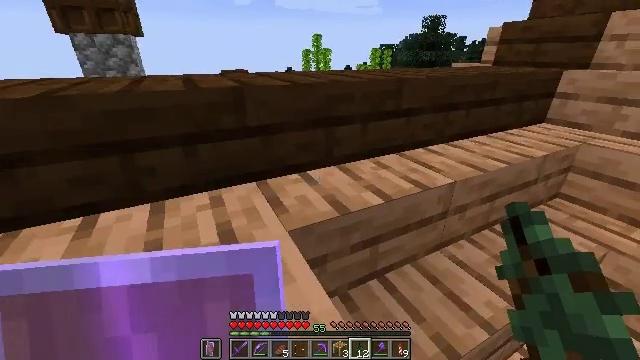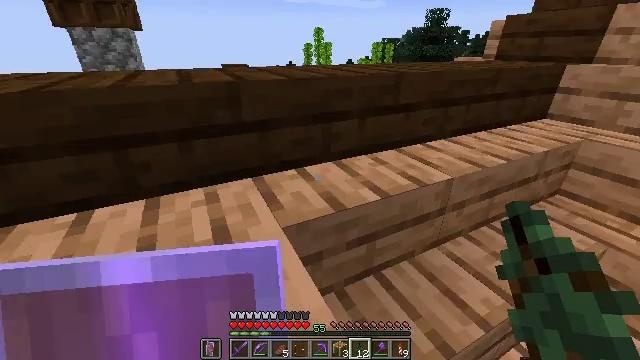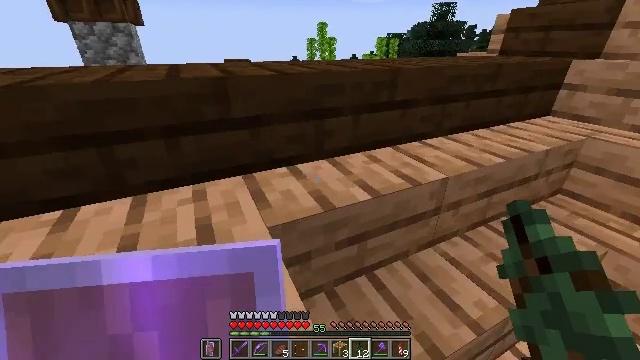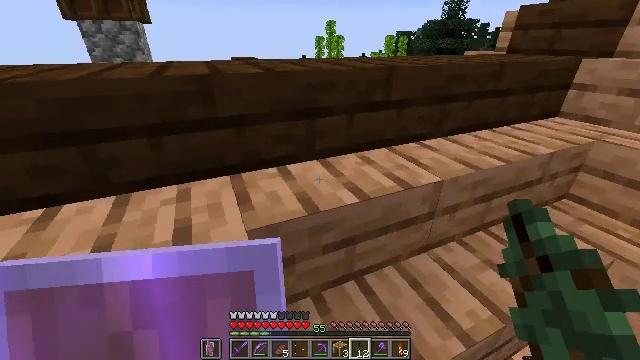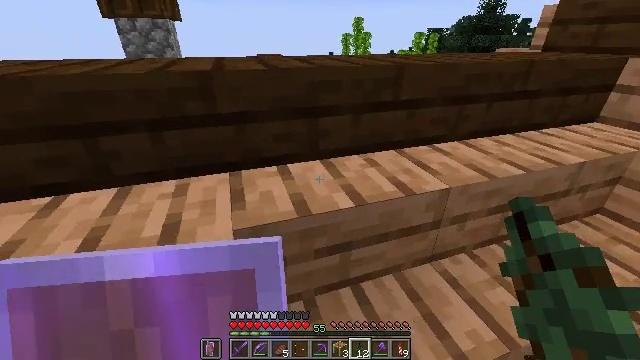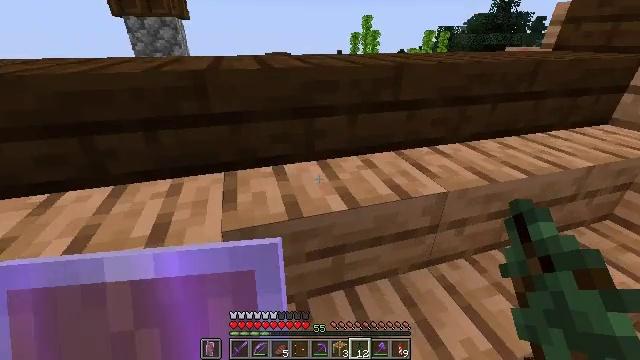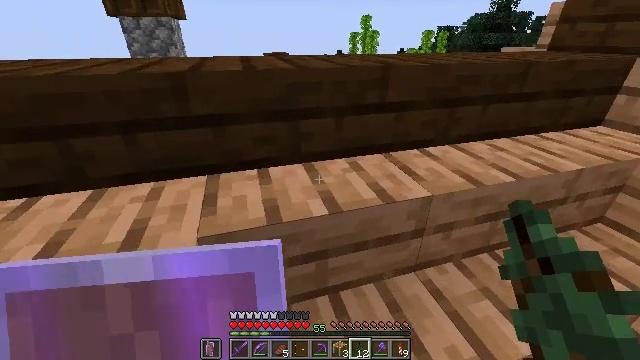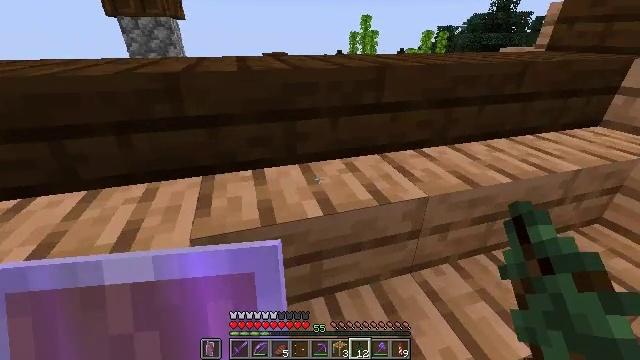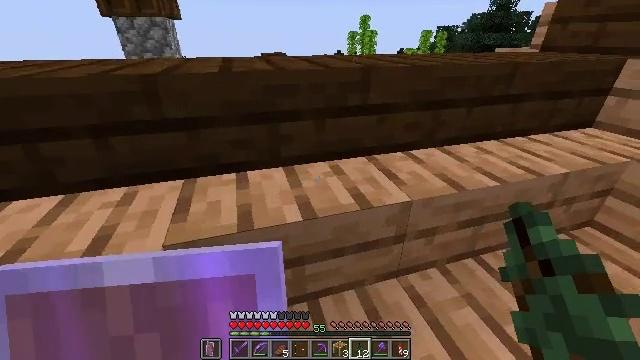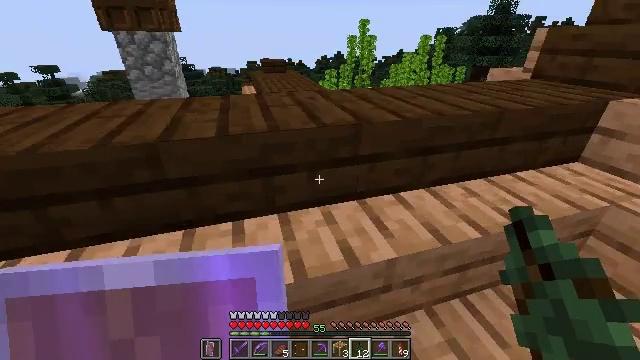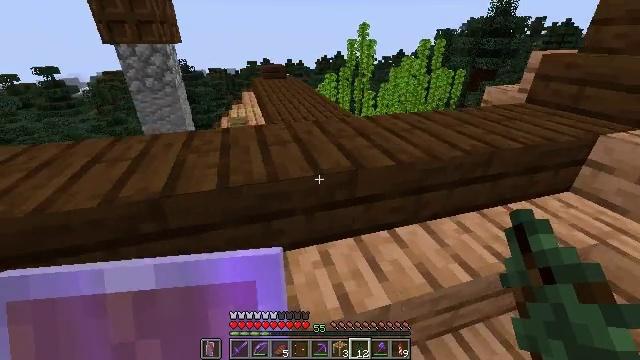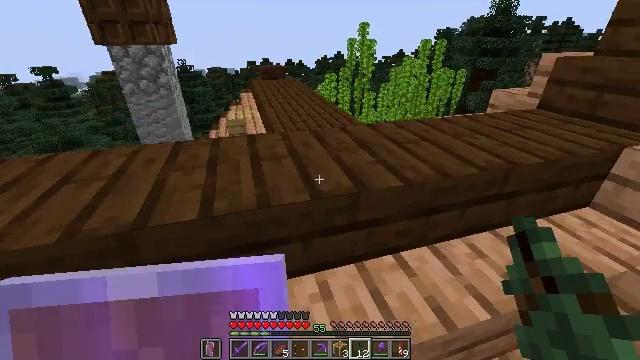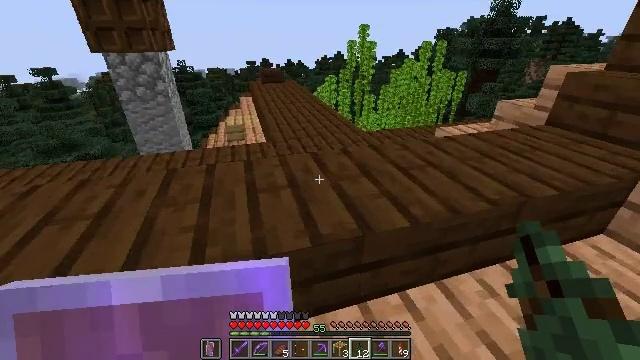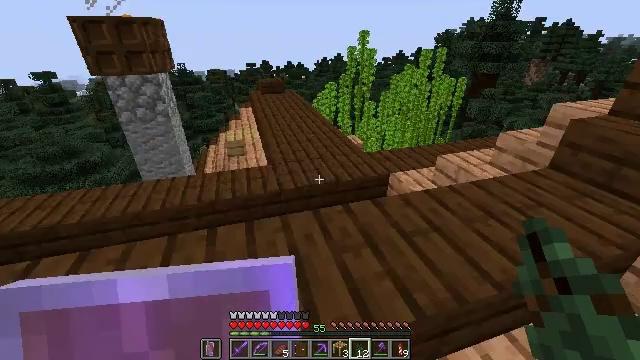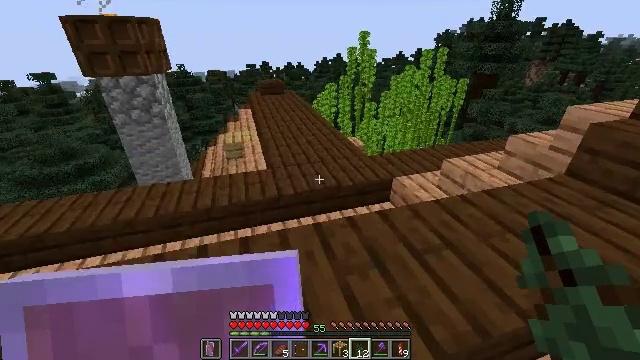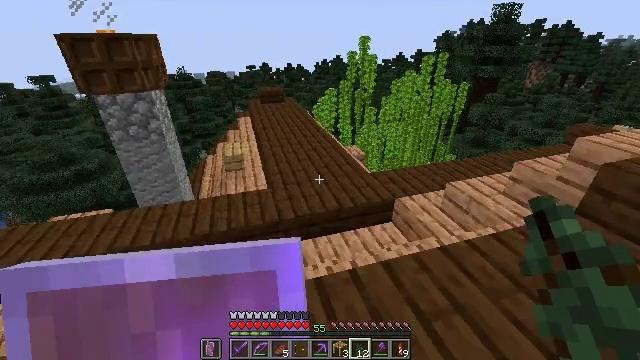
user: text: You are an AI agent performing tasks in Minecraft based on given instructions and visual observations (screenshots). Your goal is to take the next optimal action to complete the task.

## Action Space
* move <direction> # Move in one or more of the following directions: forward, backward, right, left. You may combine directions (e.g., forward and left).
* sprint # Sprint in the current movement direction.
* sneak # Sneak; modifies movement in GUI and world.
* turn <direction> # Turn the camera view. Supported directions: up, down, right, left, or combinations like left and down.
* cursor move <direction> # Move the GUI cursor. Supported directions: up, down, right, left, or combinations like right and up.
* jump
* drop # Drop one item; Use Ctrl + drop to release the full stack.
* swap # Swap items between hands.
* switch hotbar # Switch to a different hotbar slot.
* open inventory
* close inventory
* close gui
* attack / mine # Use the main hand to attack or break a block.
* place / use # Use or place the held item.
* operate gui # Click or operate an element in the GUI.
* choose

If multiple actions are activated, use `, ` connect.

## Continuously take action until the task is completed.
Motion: motion action
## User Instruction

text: Mine the brown shulker box.
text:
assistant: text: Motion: move forward, turn down
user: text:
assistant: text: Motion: move forward
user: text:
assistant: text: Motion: move forward, turn left
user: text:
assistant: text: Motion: move forward, turn left
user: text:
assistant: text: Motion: move forward, turn left
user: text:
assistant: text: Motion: move forward
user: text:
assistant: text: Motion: move forward
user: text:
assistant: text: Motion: move forward
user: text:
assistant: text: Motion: move forward
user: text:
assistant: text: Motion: move forward
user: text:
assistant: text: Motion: move forward
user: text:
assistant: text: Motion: move forward
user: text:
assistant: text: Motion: move forward
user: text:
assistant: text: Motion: move forward
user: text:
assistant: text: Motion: move forward
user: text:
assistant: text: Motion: move forward, jump
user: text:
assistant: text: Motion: move forward, jump
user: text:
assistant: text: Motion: move forward, jump
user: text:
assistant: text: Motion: move forward, jump
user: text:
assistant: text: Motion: move forward
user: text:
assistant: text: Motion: move forward
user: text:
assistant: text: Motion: move forward
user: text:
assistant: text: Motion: move forward
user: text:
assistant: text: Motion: move forward
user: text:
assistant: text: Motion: move forward
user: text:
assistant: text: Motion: move forward
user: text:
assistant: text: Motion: move forward
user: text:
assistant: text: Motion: move forward
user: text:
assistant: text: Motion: move forward, jump
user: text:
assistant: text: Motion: move forward, jump